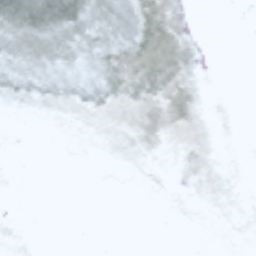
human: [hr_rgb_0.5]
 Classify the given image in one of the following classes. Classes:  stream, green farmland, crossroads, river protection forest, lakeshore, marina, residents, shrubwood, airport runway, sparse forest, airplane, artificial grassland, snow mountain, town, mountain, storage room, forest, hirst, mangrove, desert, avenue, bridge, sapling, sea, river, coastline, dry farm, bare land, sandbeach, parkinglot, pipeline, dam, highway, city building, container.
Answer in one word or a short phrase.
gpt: snow mountain